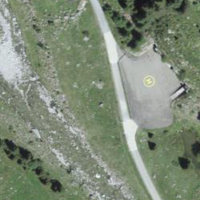
EUNIS habitat code: 26
Species observed at this site:
Parnassia palustris
Saxifraga aizoides